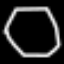
Label: octagon